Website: apple
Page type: billing-address
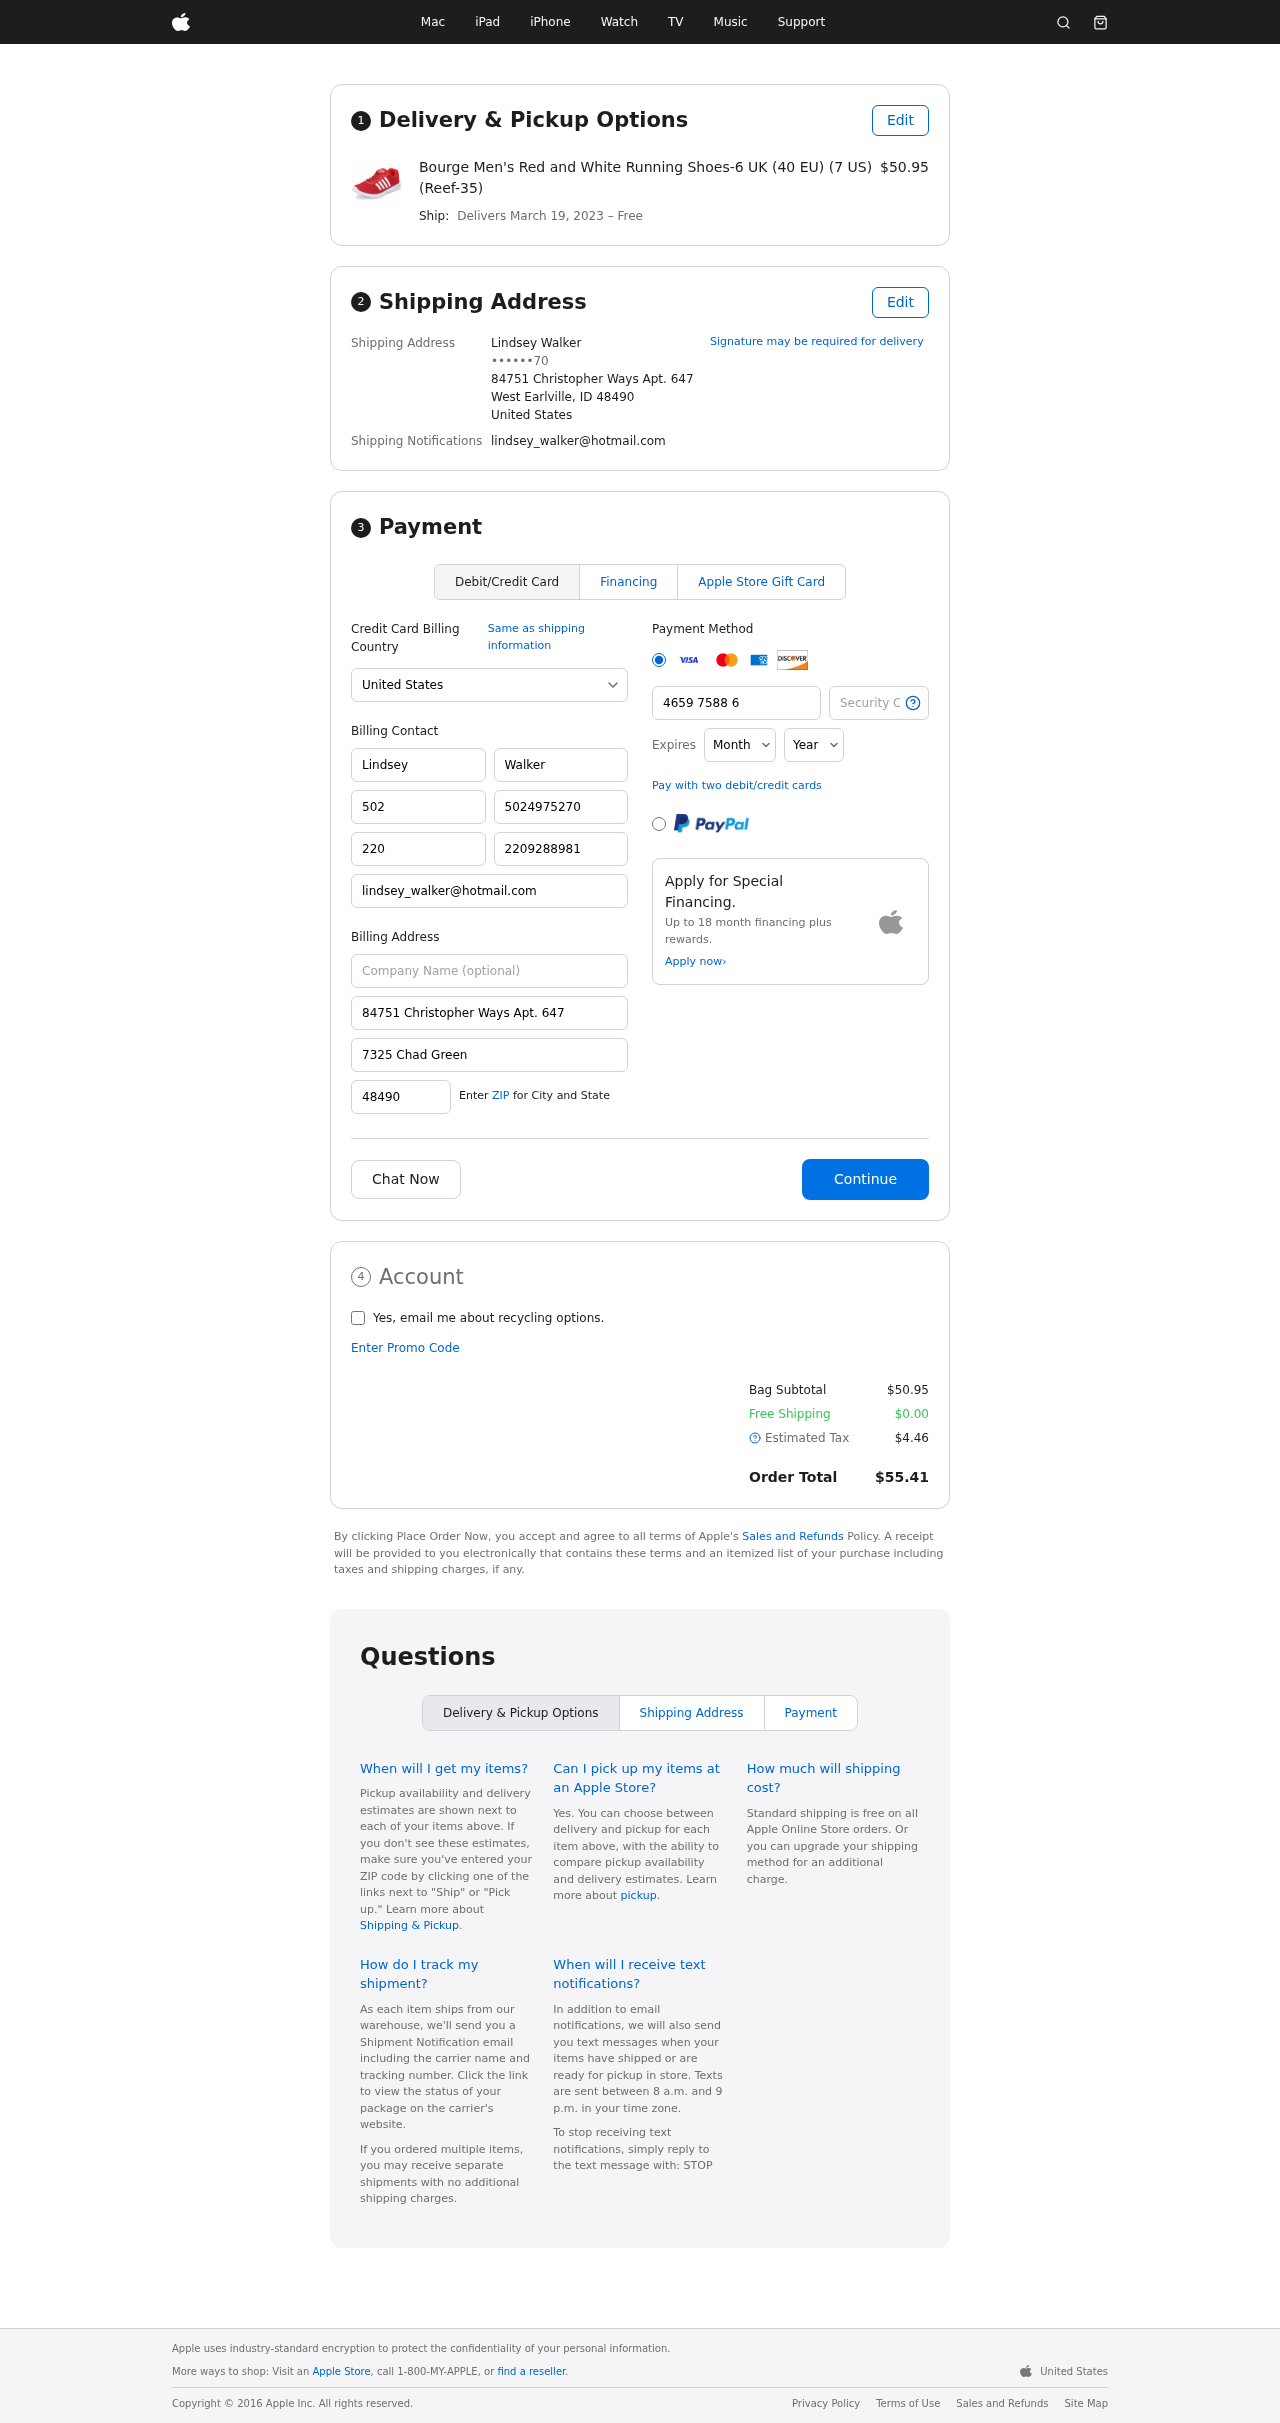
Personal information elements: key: PII_CARD_CVV
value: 183
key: PII_CARD_EXPIRY_MONTH
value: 10
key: PII_CARD_EXPIRY_YEAR
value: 29
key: PII_CARD_NUMBER
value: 4659 7588 6994 6185
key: PII_CITY_STATE_ZIP
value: West Earlville, ID 48490
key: PII_COUNTRY
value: United States
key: PII_EMAIL
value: lindsey_walker@hotmail.com
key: PII_FULLNAME
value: Lindsey Walker
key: PII_STREET
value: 84751 Christopher Ways Apt. 647
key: PII_PHONE_MASKED
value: ••••••70
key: PII_BILLING_FIRSTNAME
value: Lindsey
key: PII_BILLING_LASTNAME
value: Walker
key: PII_BILLING_PHONE_AREA
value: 502
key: PII_BILLING_PHONE
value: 5024975270
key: PII_BILLING_PHONE_ALT_AREA
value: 220
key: PII_BILLING_PHONE_ALT
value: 2209288981
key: PII_BILLING_EMAIL
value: lindsey_walker@hotmail.com
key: PII_BILLING_STREET
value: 84751 Christopher Ways Apt. 647
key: PII_BILLING_STREET2
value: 7325 Chad Green
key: PII_BILLING_POSTCODE
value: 48490
Product elements: key: PRODUCT1_NAME
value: Bourge Men's Red and White Running Shoes-6 UK (40 EU) (7 US) (Reef-35)
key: PRODUCT1_PRICE
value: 50.95
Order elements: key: ORDER_DELIVERY_DATE
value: March 19, 2023
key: ORDER_SUBTOTAL
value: $50.95
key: ORDER_SHIPPING_COST
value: $0.00
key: ORDER_TAX
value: $4.46
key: ORDER_TOTAL
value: $55.41